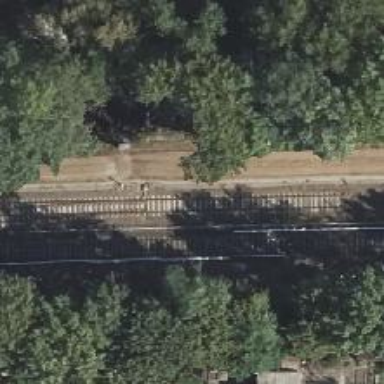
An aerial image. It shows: Electrified rail for trains.